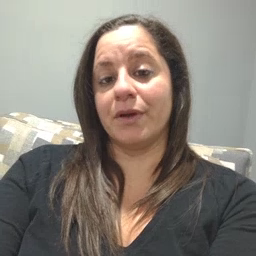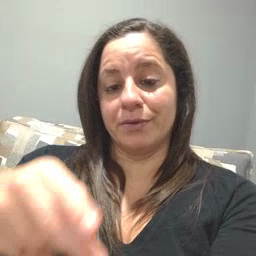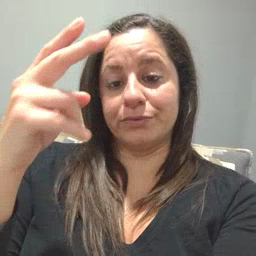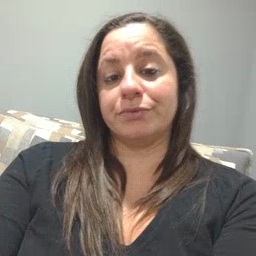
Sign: high